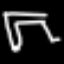
Label: pants